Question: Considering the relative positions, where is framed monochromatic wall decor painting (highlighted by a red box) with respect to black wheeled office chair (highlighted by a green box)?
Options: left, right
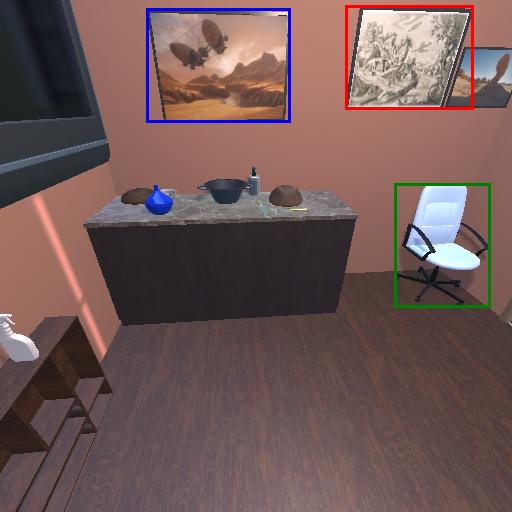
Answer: left